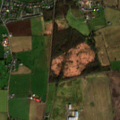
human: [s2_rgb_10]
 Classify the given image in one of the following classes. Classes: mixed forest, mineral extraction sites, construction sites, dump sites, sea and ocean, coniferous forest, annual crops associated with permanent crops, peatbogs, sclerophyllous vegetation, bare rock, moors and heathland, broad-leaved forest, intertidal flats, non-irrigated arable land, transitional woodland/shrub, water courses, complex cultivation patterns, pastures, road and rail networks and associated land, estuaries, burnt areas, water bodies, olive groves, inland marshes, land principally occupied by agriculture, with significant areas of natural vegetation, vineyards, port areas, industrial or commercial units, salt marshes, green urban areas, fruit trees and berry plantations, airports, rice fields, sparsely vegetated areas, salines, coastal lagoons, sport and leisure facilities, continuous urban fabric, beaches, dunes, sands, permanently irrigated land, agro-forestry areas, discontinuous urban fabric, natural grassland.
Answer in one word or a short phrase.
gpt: discontinuous urban fabric, non-irrigated arable land, pastures